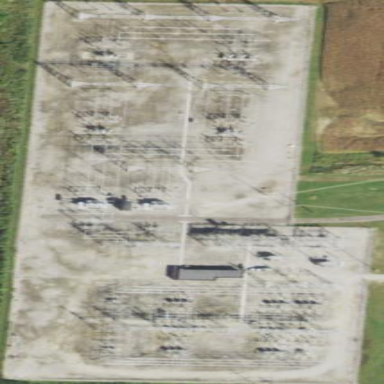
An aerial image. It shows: Chain link fence surrounding transmission level power substation.